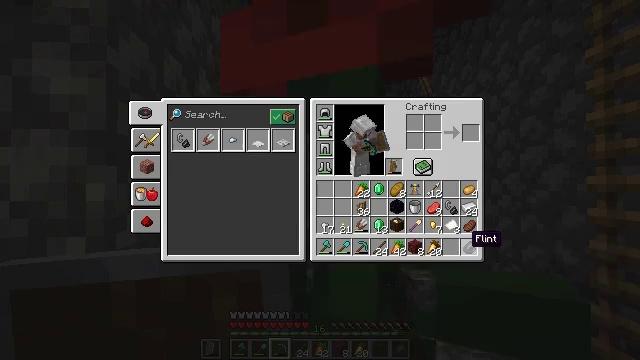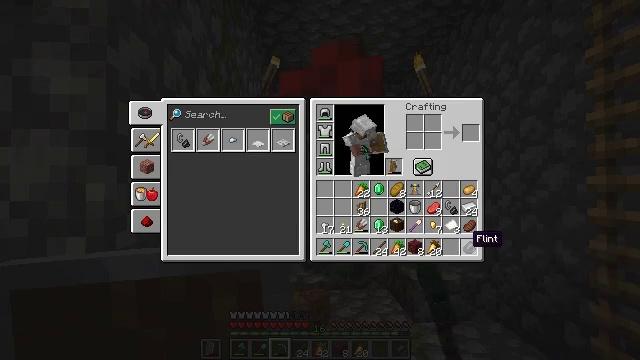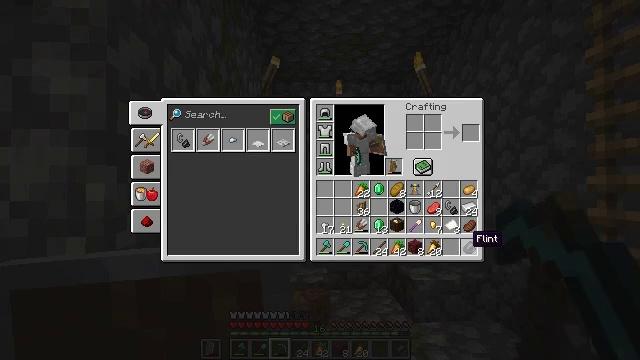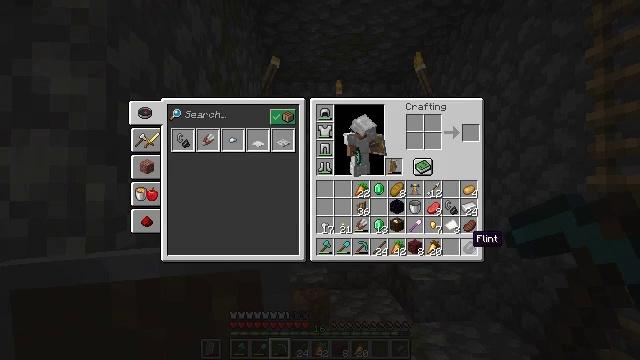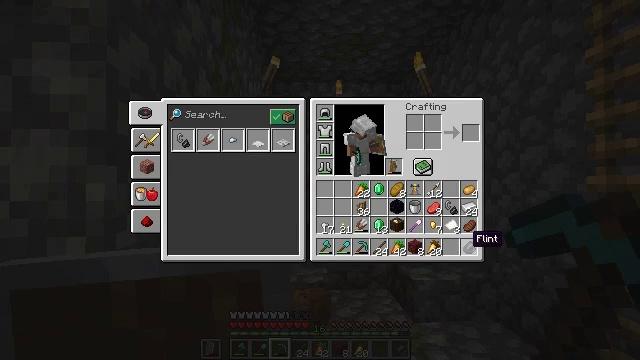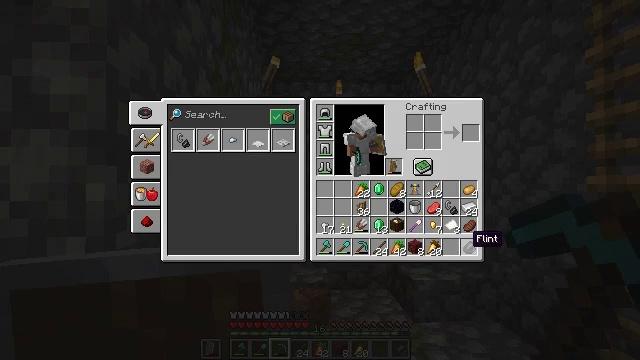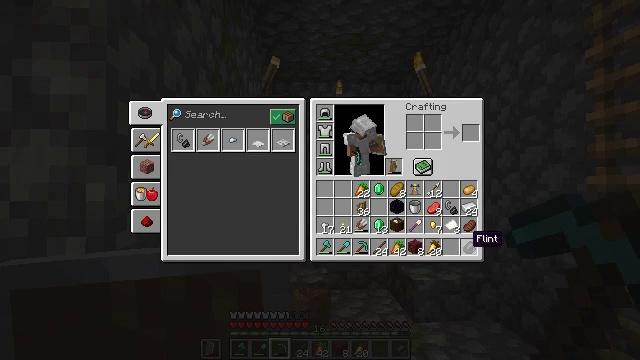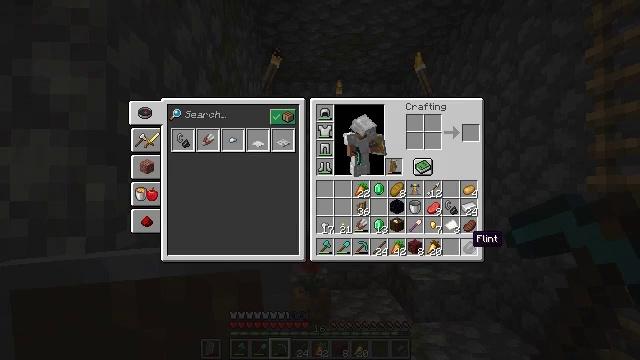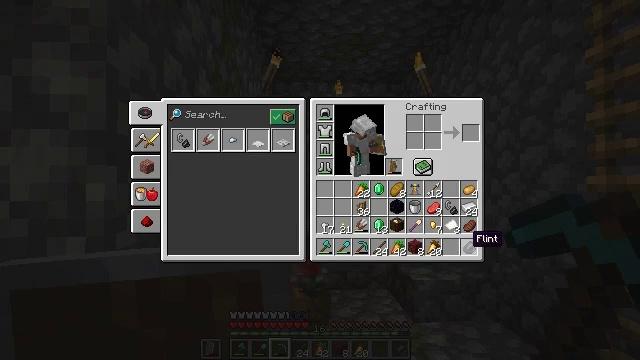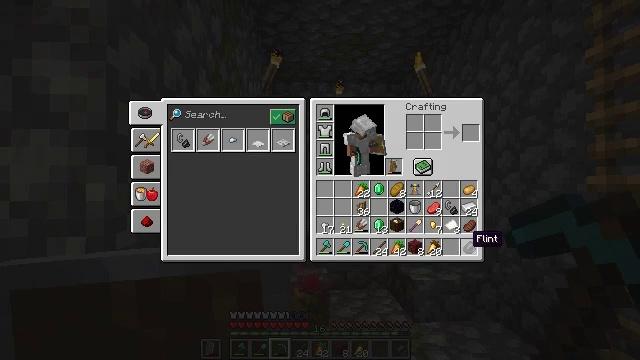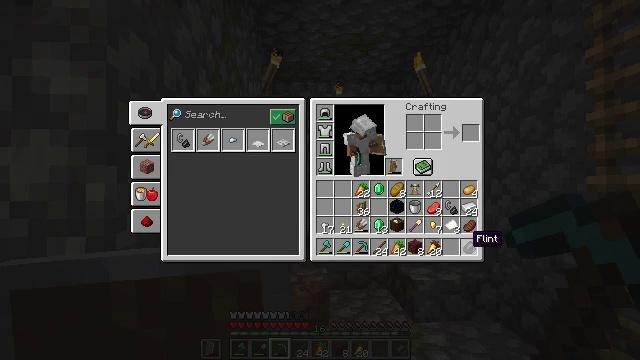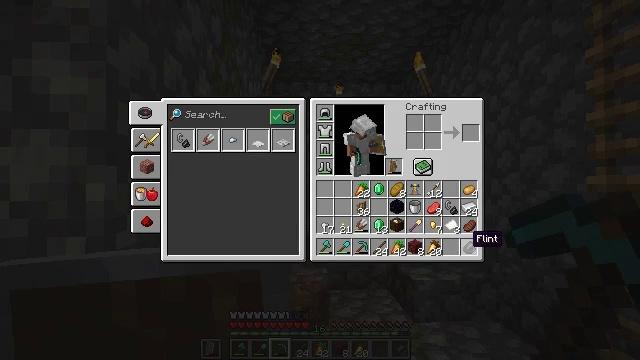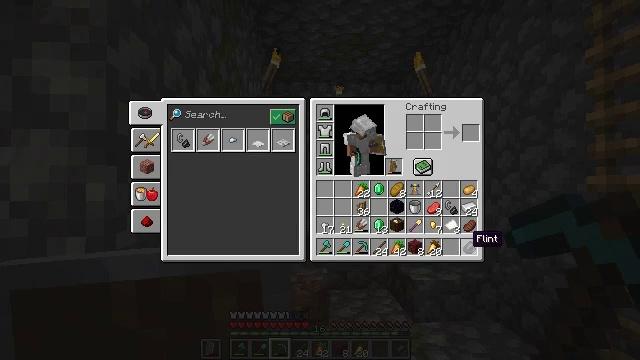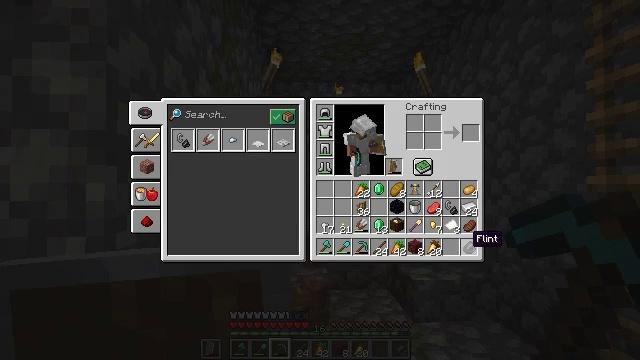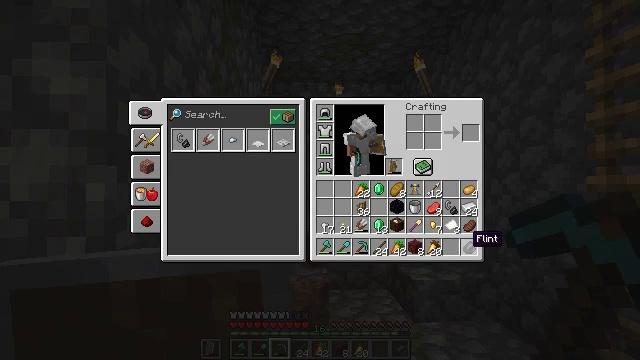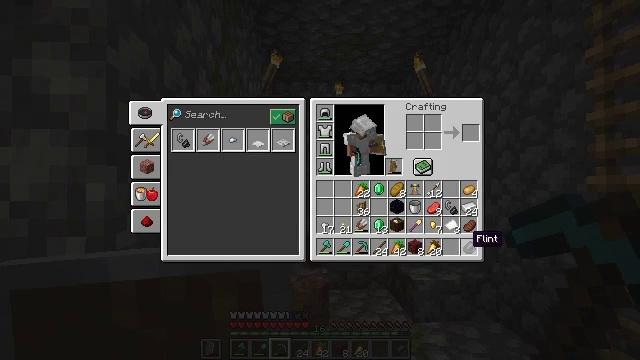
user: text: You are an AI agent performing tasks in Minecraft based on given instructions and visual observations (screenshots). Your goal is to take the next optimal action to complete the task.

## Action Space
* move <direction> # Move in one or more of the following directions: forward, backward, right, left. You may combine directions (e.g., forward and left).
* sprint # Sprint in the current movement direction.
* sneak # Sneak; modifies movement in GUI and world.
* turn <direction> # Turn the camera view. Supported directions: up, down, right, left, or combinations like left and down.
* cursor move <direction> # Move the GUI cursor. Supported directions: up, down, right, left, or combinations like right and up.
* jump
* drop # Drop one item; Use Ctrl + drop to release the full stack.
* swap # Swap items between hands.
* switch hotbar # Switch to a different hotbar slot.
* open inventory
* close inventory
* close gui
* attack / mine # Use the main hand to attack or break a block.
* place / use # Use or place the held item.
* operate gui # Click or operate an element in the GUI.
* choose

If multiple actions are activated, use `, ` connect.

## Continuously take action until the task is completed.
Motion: motion action
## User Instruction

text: Remove a piece of paper from the inventory.
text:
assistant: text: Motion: sprint, open gui
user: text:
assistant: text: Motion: sprint
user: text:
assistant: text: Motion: sprint
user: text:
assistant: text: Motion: sprint
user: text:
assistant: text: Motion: sprint
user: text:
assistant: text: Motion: sprint
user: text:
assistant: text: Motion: sprint
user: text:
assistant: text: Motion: sprint
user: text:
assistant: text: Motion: sprint
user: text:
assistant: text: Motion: sprint
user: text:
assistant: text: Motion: sprint
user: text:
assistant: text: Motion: sprint
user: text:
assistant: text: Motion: sprint
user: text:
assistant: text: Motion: no_op
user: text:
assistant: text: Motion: no_op
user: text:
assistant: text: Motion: no_op
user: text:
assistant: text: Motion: no_op
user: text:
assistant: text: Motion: sprint
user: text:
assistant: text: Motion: sprint
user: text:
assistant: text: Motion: sprint, cursor move up
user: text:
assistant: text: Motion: no_op
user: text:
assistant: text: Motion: sprint
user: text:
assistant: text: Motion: sprint
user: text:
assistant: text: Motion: sprint
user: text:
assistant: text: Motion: sprint
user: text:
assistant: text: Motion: sprint
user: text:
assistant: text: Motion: sprint
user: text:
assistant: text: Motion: sprint
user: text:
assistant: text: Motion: sprint
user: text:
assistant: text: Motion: sprint